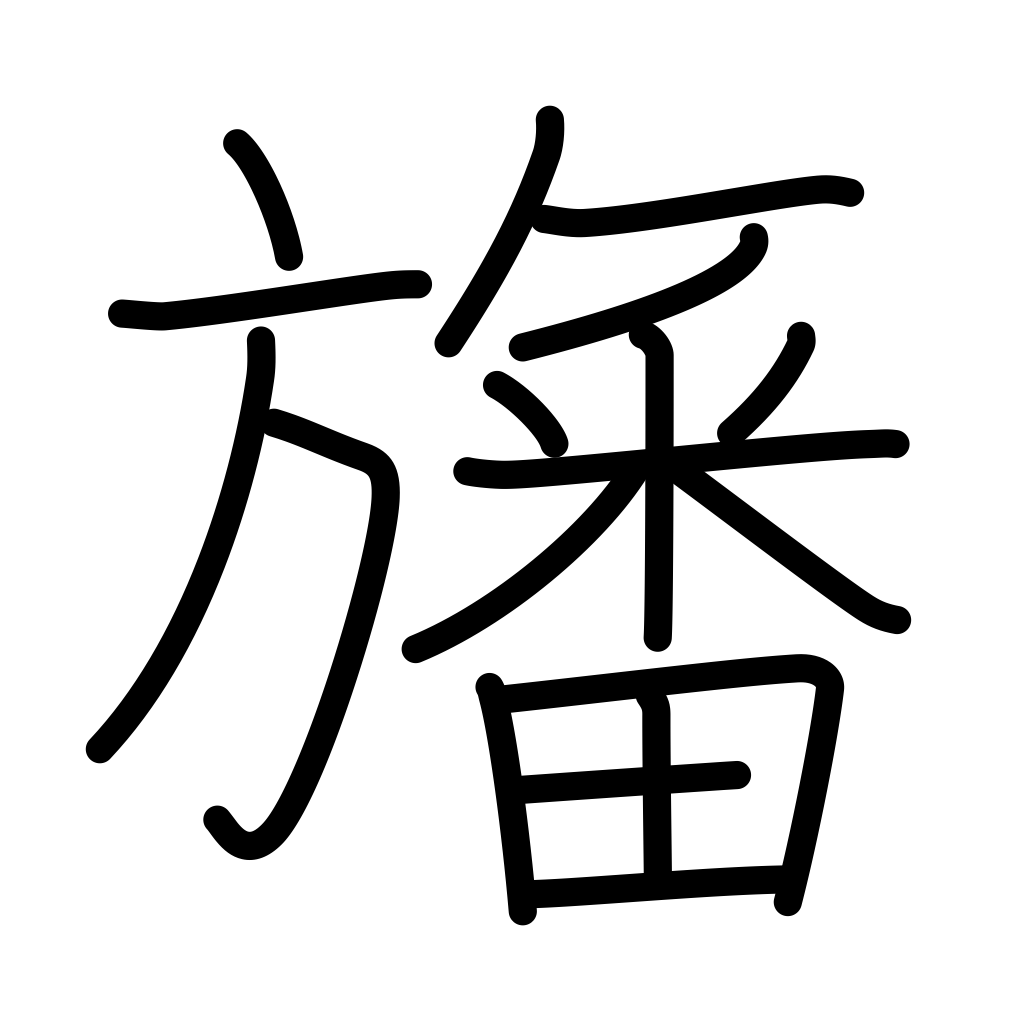
Meaning: flag